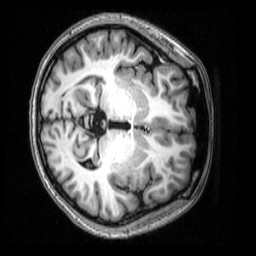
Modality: T1w
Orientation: axial
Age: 24
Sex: female
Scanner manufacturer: siemens
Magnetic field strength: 3 T
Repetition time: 2.53 s
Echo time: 0.00339 s